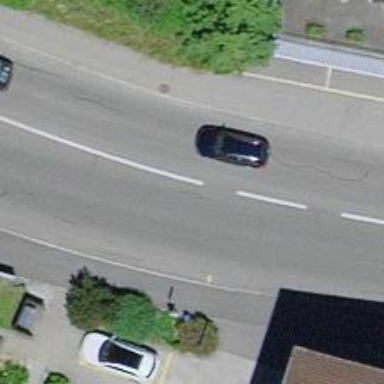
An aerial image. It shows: Public transport stop position.